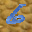
Label: 6